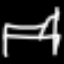
Label: bed